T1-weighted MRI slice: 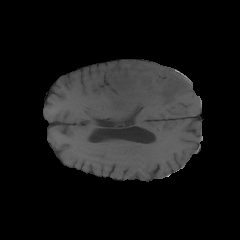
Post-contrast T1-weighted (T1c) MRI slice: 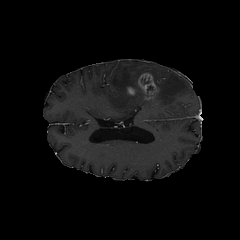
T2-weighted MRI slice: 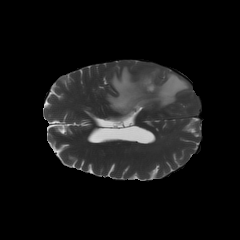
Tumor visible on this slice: yes